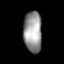
Tissue: lung
Cell type: Fibroblasts
Senescence score: 0.6228
Nuclear area (px): 736
Mean DAPI intensity: 151.258